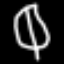
Label: leaf